Interaction volume radius: 5 \u00c5
Interaction volume height: 20 \u00c5
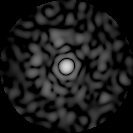
Disorder parameter: 0.8229